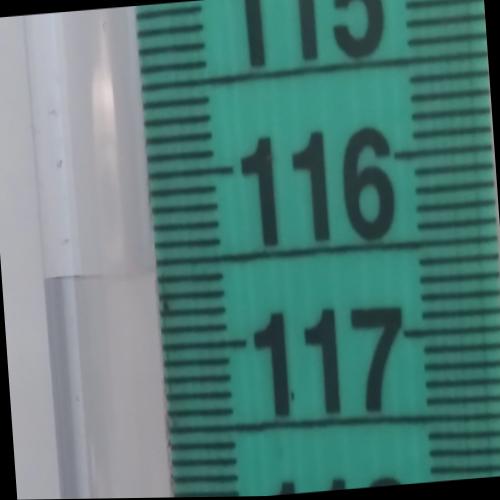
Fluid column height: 116.6 cm